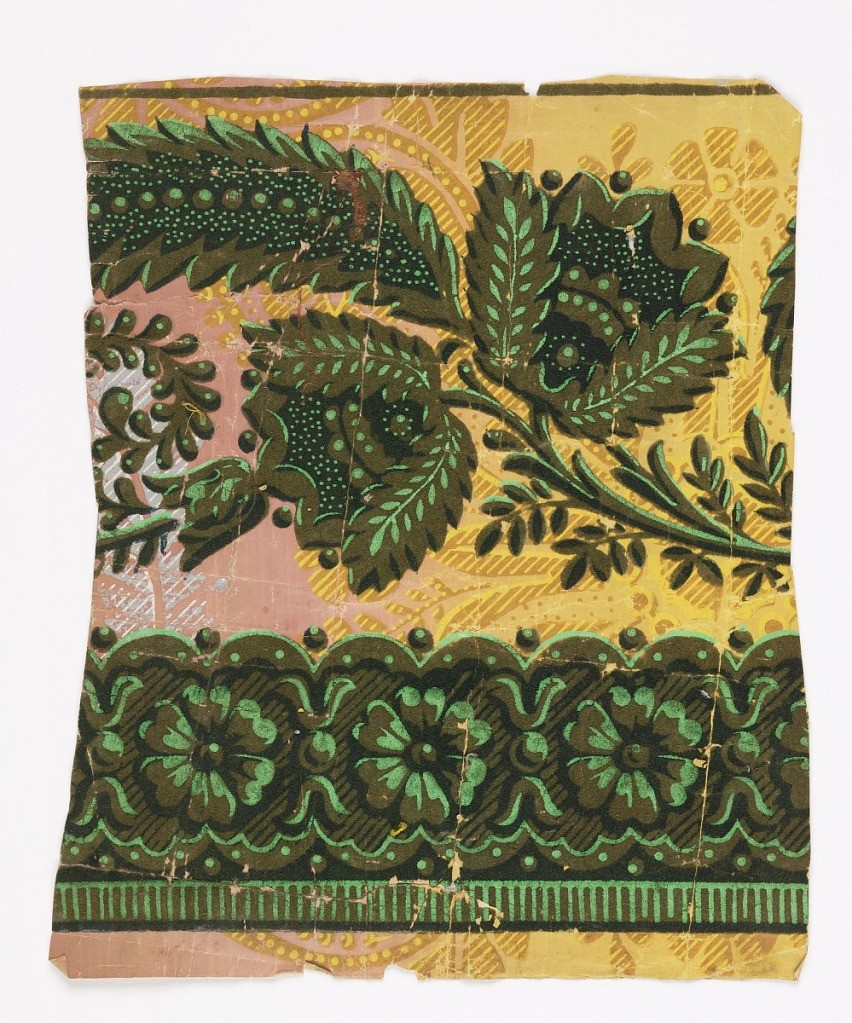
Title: Border
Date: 1820–35
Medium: Block-printed
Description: Irise or rainbow paper. Scrolling vine with stylized floral and foliate motifs. Printed in green flock and overprinted with two shades of green. The background shades from pink to yellow. Band of floral rosettes and dentil at lower edge.